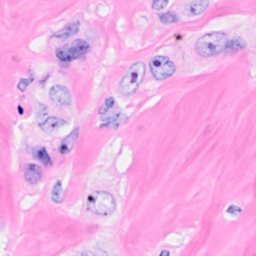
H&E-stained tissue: Breast